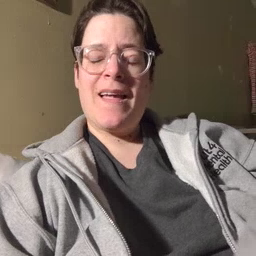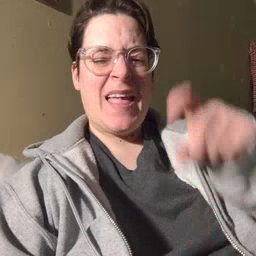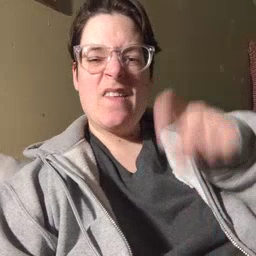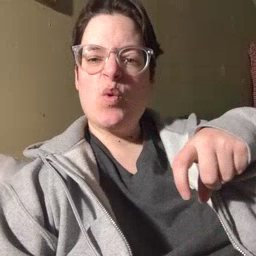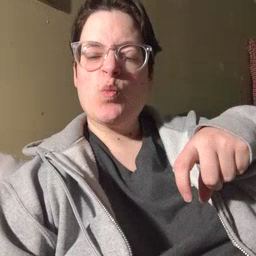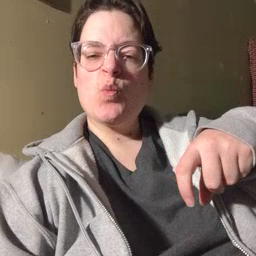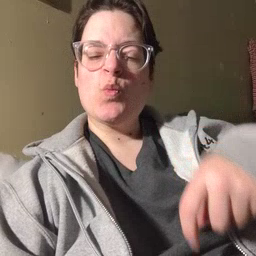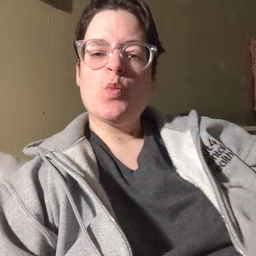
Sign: haveto